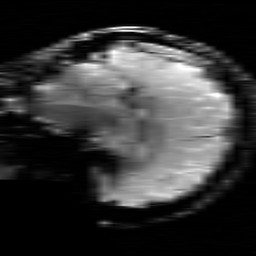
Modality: T2starw
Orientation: sagittal
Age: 36
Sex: female
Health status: healthy
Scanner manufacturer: siemens
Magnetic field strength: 3 T
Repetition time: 0.7 s
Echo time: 0.02 s